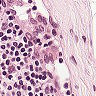
Metastatic tissue present: no